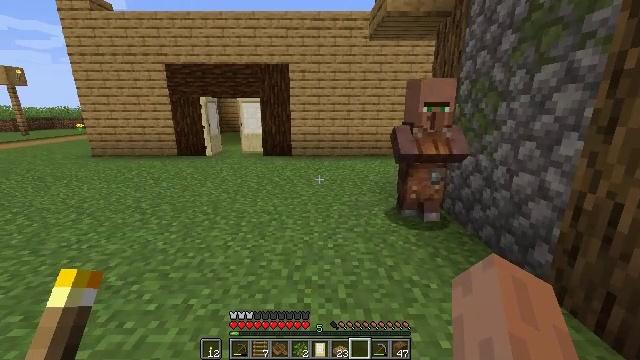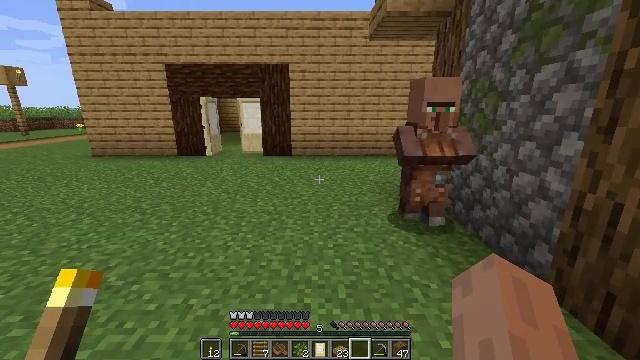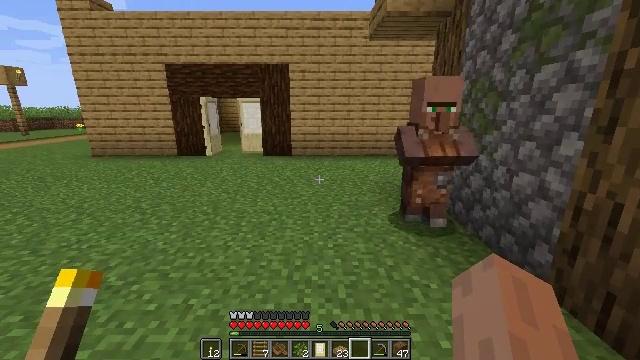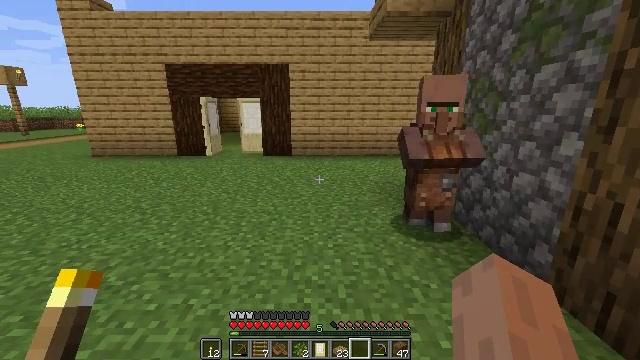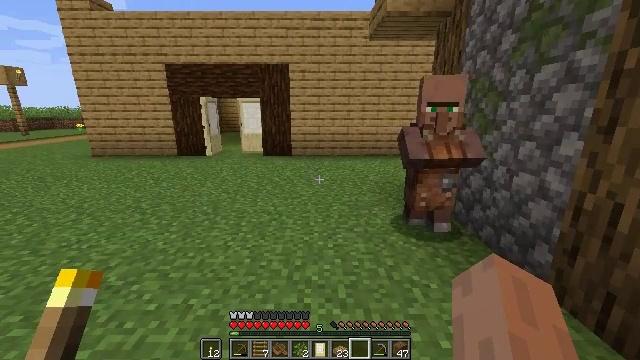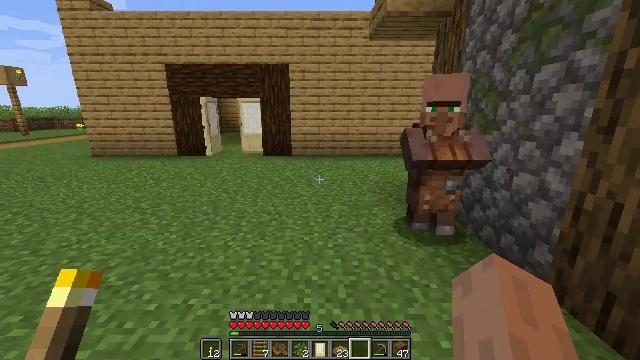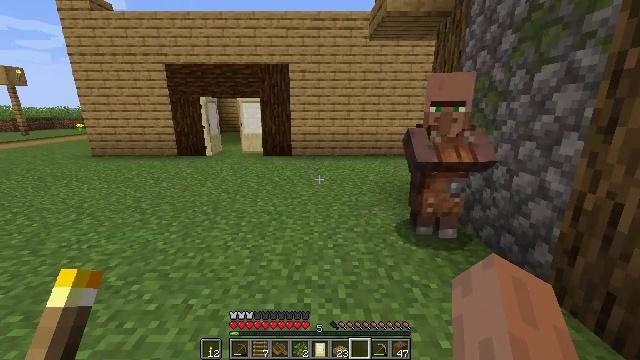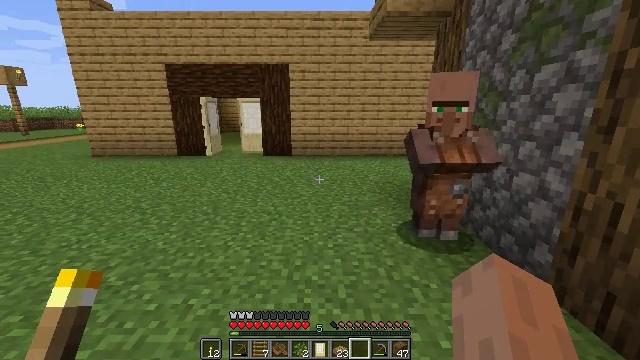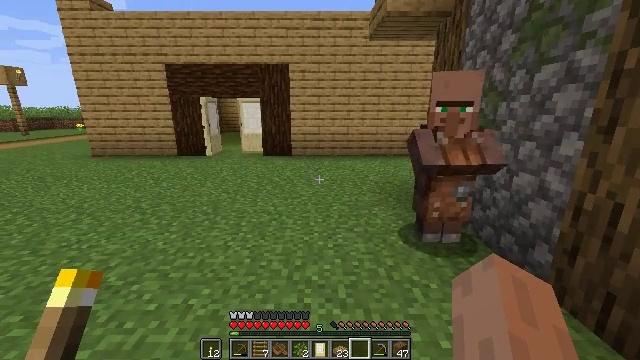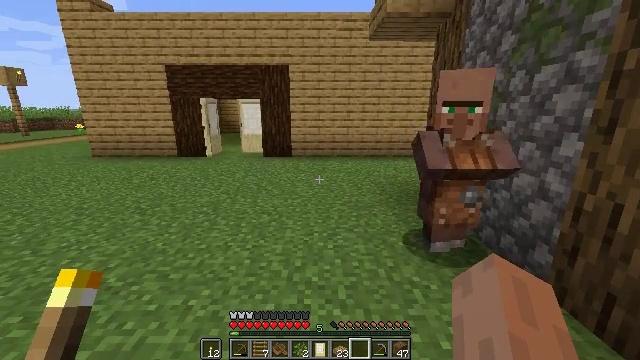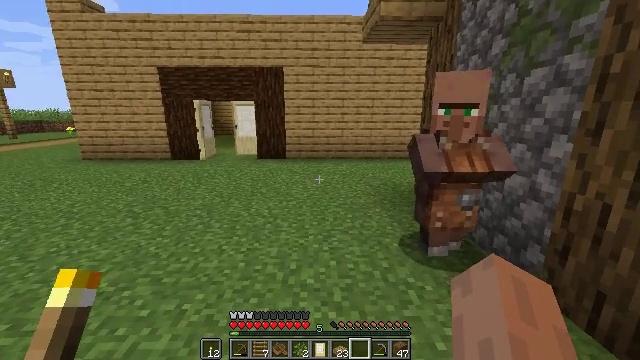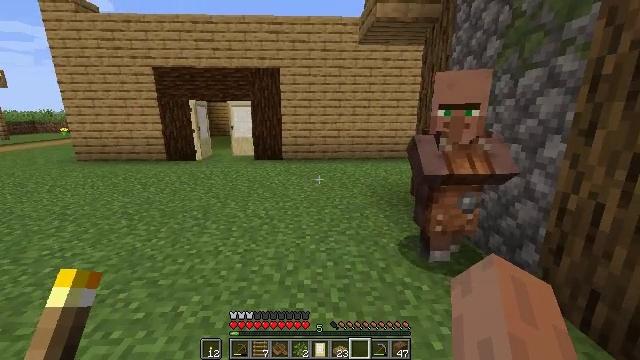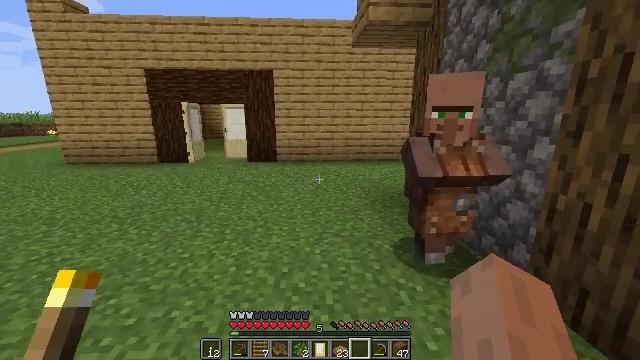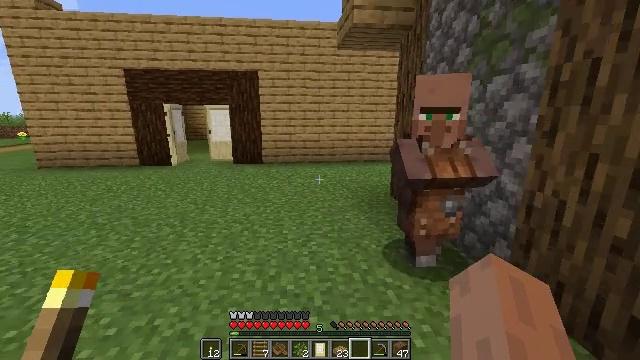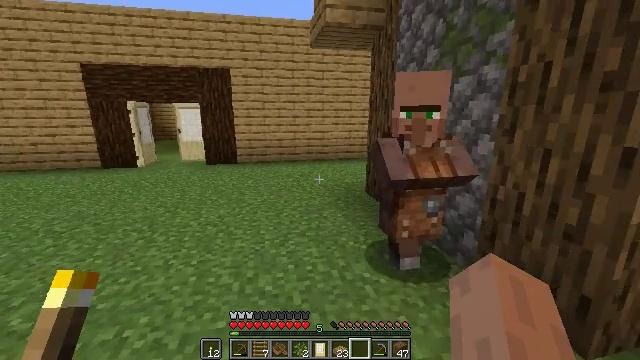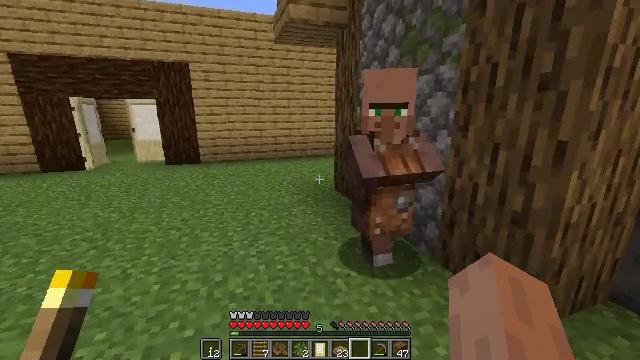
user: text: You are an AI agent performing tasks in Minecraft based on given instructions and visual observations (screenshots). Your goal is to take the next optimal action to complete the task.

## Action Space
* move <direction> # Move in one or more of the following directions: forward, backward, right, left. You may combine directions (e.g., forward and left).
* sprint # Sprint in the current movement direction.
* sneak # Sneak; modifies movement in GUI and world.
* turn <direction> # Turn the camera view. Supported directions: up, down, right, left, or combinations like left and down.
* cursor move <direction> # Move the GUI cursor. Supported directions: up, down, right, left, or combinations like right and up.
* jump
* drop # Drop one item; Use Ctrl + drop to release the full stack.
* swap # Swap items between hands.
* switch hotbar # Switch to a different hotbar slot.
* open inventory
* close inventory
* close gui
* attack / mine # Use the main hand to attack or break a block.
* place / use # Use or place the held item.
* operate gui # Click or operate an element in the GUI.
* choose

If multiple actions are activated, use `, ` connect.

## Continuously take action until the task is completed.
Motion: motion action
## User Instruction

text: Attack the cauldron to retrieve it.
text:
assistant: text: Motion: no_op
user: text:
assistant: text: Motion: no_op
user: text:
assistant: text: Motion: no_op
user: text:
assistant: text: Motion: no_op
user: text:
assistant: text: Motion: no_op
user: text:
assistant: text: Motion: no_op
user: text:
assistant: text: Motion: no_op
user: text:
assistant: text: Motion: no_op
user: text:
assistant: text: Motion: no_op
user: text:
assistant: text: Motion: turn right
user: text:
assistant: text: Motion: no_op
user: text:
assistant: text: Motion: turn right
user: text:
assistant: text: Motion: turn right
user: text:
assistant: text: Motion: turn right
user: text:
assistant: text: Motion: turn right
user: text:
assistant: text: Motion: turn right
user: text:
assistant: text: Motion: move back, turn right and down
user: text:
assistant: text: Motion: move back, turn right and down
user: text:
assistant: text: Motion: move back, turn right and down
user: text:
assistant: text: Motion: move back, turn right and down
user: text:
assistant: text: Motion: move back, turn right
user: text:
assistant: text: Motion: move back, turn right
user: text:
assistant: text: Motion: move back, turn right
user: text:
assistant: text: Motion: move back, turn right
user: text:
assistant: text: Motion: move back, turn right
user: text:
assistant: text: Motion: move back, turn right
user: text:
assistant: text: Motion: move back, turn right
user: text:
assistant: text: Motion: move back, turn right
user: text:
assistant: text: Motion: no_op
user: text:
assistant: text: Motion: no_op